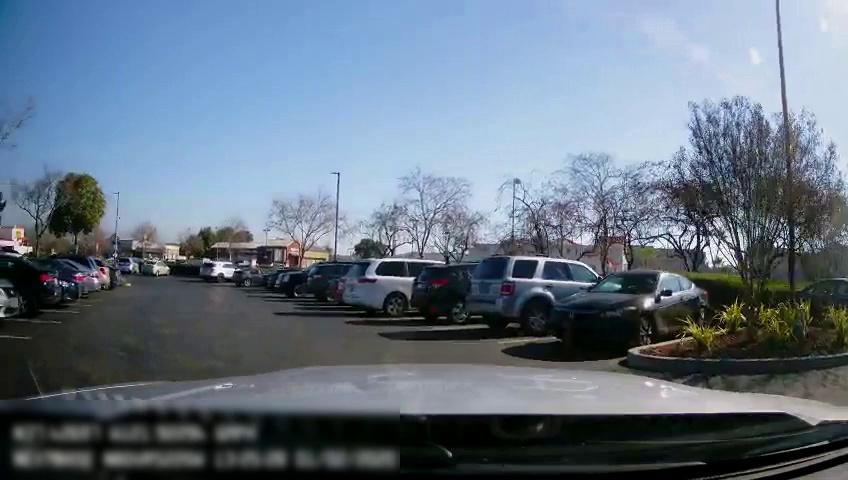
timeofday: Day
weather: Sunny
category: Drivable Space
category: Vehicles | Car
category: Vehicles | SUV
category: Vehicles | Van
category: Vehicles | Car
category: Vehicles | Car
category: Vehicles | Car
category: Vehicles | Car
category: Vehicles | Car
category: Vehicles | Car
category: Vehicles | SUV
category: Vehicles | Car
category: Vehicles | SUV
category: Vehicles | Car
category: Vehicles | Car
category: Vehicles | SUV
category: Vehicles | SUV
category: Vehicles | SUV
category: Vehicles | Car
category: Vehicles | Van
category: Vehicles | SUV
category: Vehicles | SUV
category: Vehicles | Car